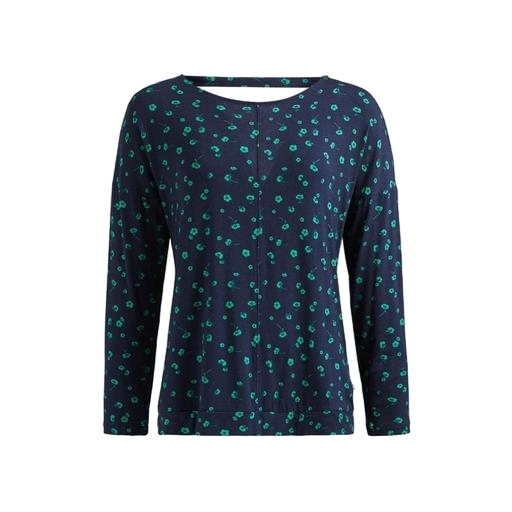
blue printed sleep top, blue printed t-shirt, blue printed contrast t-shirt only macy, white background